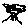
Label: tree